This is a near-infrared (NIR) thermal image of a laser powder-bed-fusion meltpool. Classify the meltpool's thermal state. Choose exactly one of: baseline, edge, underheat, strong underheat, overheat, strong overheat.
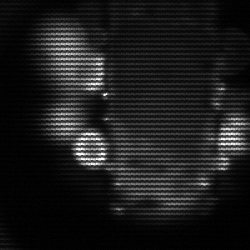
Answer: strong underheat